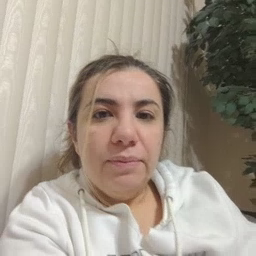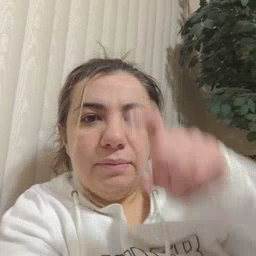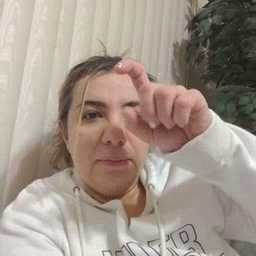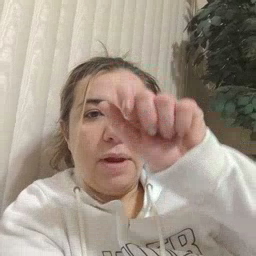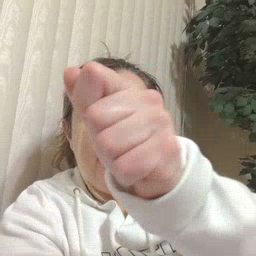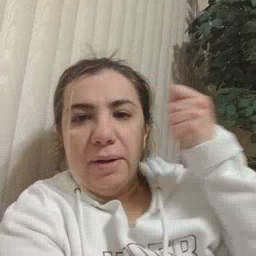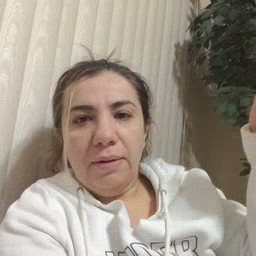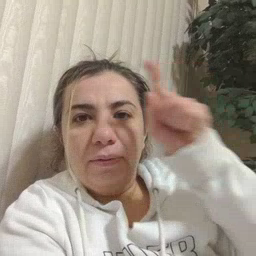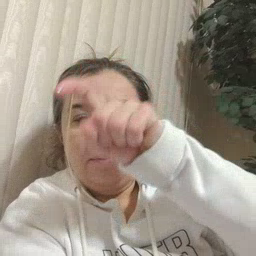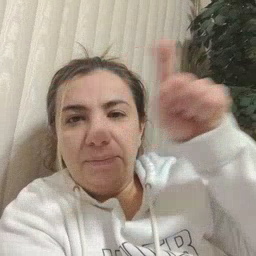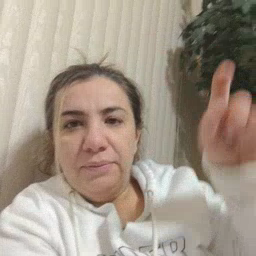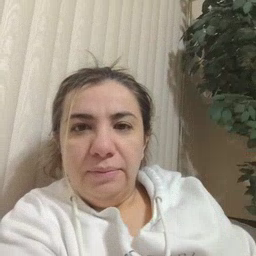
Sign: closet